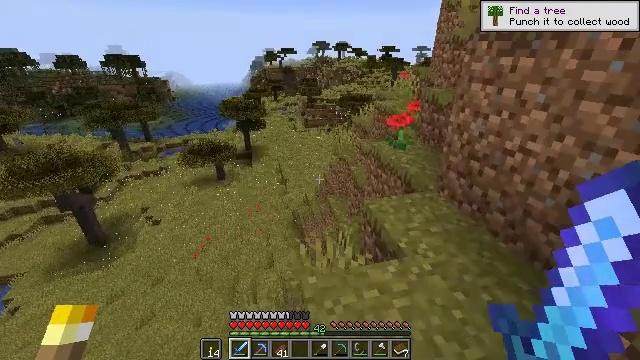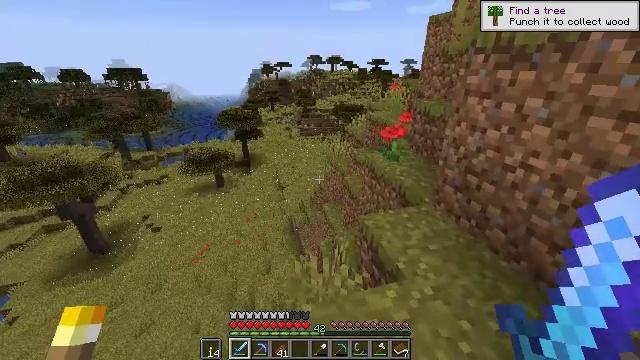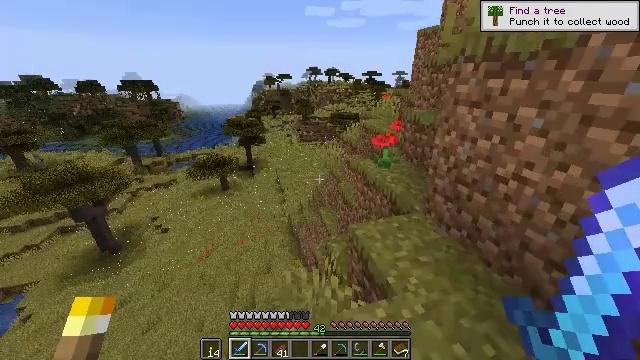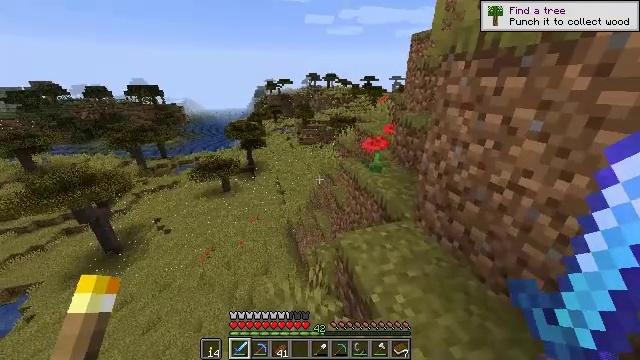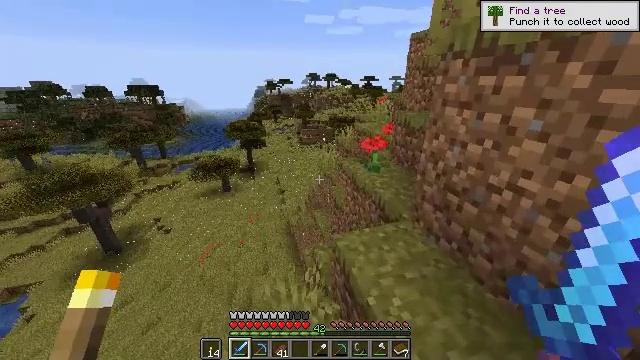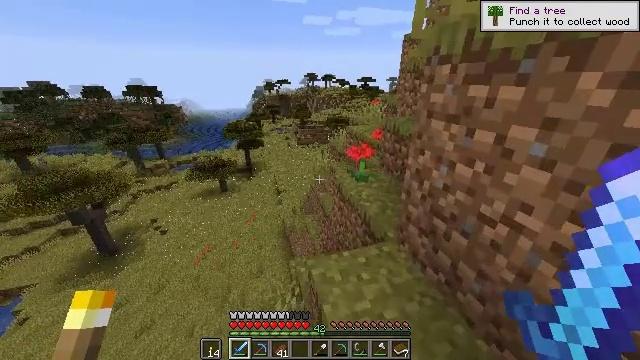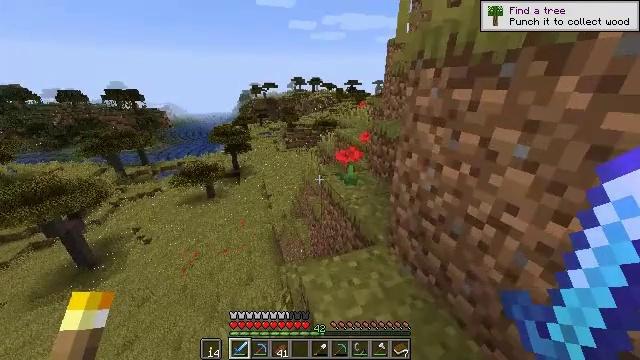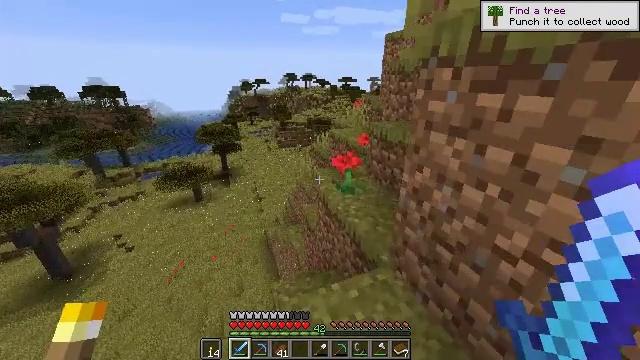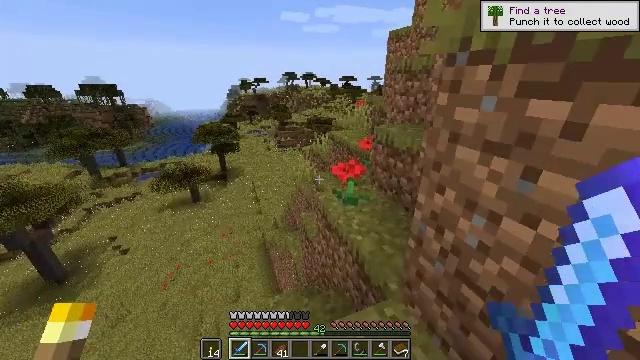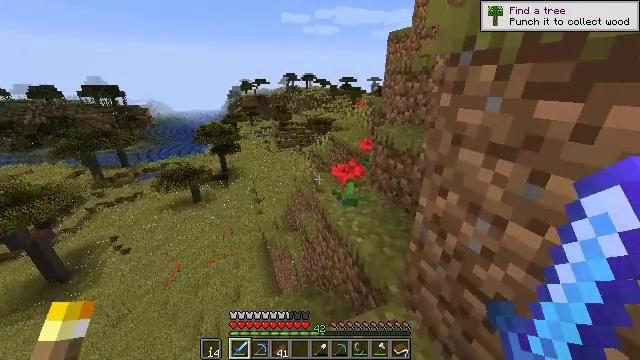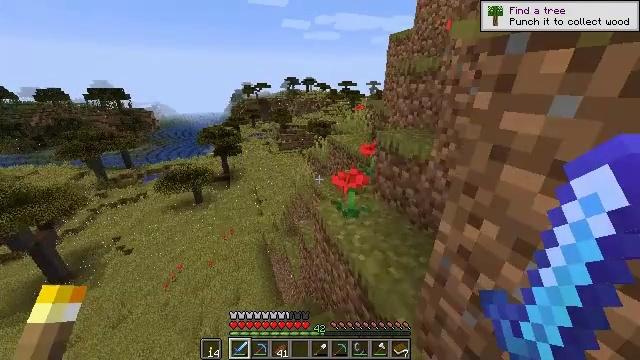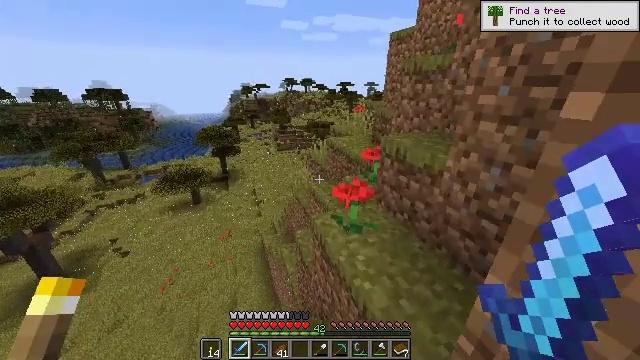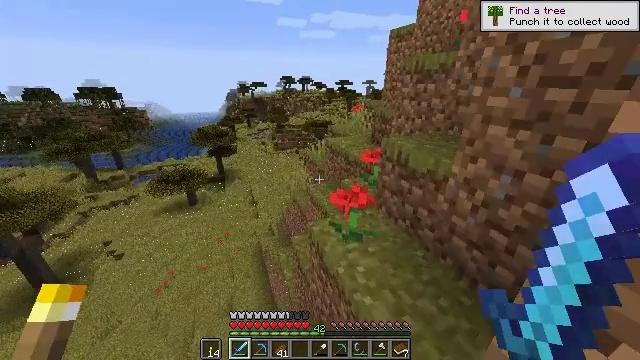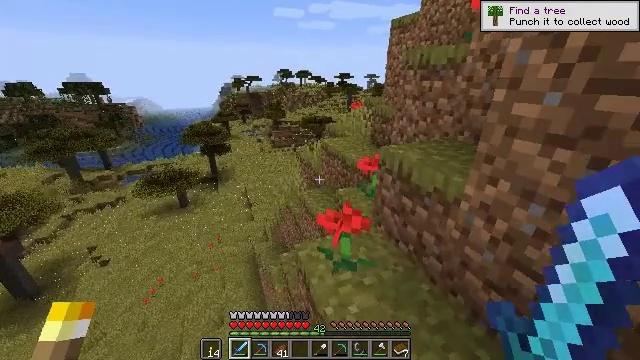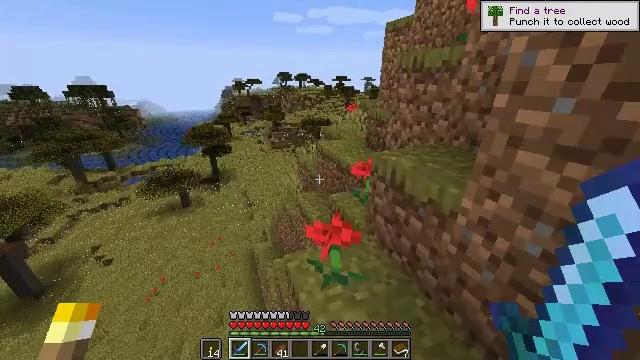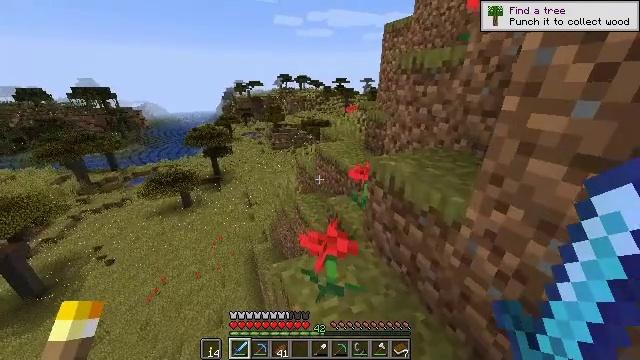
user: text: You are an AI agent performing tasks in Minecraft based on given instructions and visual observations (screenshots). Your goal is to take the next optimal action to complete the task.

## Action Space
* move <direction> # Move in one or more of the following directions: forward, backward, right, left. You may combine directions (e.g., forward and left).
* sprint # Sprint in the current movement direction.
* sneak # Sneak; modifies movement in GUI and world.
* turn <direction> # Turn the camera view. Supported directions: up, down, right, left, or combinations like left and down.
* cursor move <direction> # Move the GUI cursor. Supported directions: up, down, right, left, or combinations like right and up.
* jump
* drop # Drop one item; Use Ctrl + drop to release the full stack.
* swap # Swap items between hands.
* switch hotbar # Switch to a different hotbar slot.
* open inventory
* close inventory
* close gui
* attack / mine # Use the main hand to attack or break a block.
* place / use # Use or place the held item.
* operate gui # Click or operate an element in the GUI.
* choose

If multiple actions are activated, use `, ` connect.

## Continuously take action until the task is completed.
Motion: motion action
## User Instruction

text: Pick up the enchanting table.
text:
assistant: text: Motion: move forward and move right, sprint, turn right and up
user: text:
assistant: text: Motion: move forward and move right, sprint
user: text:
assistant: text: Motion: move forward and move right, sprint
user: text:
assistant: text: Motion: move forward and move right, sprint
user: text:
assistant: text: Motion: move forward and move right, sprint
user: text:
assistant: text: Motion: move forward, sprint, turn right
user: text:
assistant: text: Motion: move forward, sprint, turn right
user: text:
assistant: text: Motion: move forward, sprint
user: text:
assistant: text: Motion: move forward, sprint
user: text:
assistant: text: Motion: move forward, sprint
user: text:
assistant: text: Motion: move forward, sprint
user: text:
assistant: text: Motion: move forward and move right, sprint
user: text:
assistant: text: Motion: move forward and move right, sprint
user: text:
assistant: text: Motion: move forward and move right, sprint
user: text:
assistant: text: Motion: move forward and move right, sprint
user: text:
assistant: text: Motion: move forward, sprint
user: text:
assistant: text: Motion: move forward, sprint
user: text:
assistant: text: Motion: move forward, sprint
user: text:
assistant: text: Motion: move forward, sprint
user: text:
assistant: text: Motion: move forward, sprint
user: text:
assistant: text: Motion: move forward, sprint, jump
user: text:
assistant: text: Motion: move forward, sprint, jump
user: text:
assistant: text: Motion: move forward and move right, sprint, jump
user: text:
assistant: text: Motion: move forward and move right, sprint, jump
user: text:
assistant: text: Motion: move forward and move right, sprint, jump
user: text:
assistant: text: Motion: move forward and move right, sprint, jump
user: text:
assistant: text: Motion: move forward and move right, sprint, jump
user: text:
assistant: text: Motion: move forward and move right, sprint, jump
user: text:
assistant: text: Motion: move forward and move right, sprint, jump
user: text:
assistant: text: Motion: move forward and move right, sprint, jump